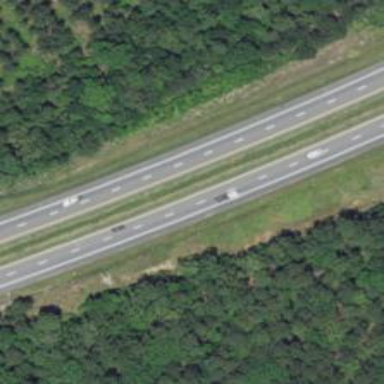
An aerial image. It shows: Asphalt motorway.